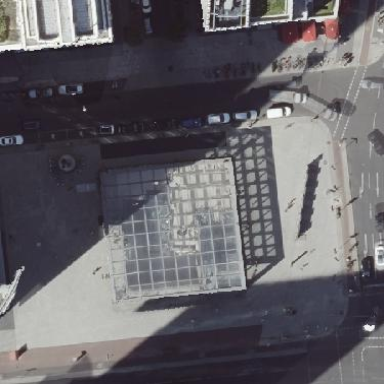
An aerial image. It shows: Train station building with flat glass roof.